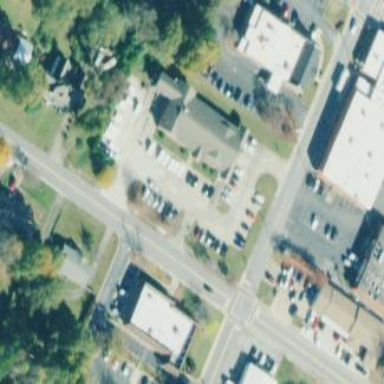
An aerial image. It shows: Retail building housing post office.